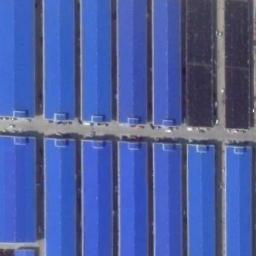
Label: industrial_area